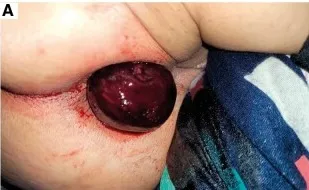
The clinical data of the case with ileorectal intussusception. (A) The anal mass.
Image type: medical_photograph (other_medical_photograph)